Interaction volume radius: 5 \u00c5
Interaction volume height: 20 \u00c5
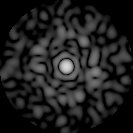
Disorder parameter: 0.8027